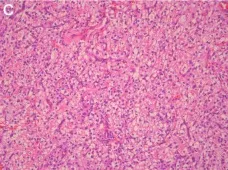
X 400 magnifications show that the tumor boundary is clear, composed of solid, slightly lobulated flake cells with consistent morphology. Scattered dilated vacuolar components can be seen in the tumor cells.
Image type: pathology (h&e)